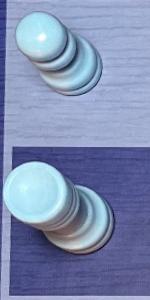
Label: Rook_White